Question: Please help to figure out how this strange white outline of 'TextBlock' appears.

'''
<StackPanel Grid.ColumnSpan="2" Grid.Row="1" Grid.RowSpan="2" >
<local:Marquee x:Name="marquee1" Height="100" Width="800" Margin="0,0,0,0">
<ListBox Name="lstItems" ItemsPanel="{StaticResource ItemsPanelTemplate1}" VerticalAlignment="Center" Background="{x:Null}" >
</ListBox>
</local:Marquee>
</StackPanel>
'''
'''
TextBlock tb = new TextBlock();
tb.IsEnabled = false;
tb.Text = Text;
tb.FontWeight = FontWeights.Normal;
tb.Foreground = color;
tb.FontSize = marquee1.Height / koeff;
tb.TextWrapping = TextWrapping.Wrap;
if (!string.IsNullOrEmpty(fFamily))
tb.FontFamily = new FontFamily(fFamily);
if (bColor != null)
{
if (bColor != Brushes.Transparent)
tb.Background = bColor;
}
lstItems.Items.Add(tb);
'''
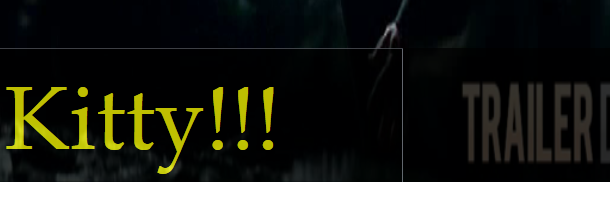
Answer: I don't think it belongs to the 'TextBlock' unless you have a style somewhere which adds it, it seems more likely that it belongs to the 'ListBox' containing it.